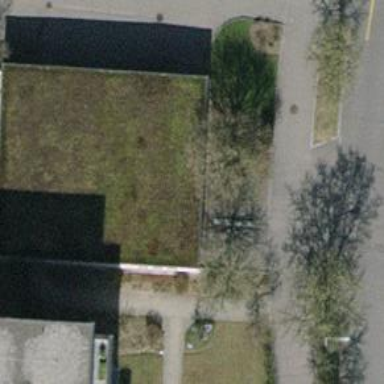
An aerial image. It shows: Parking area.